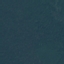
Land use / land cover class: Forest